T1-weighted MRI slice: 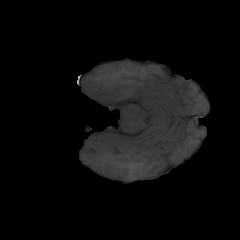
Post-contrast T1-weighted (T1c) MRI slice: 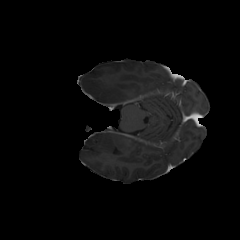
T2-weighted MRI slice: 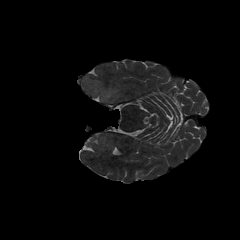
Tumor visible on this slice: yes